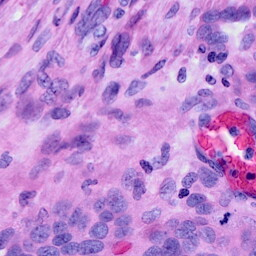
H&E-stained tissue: Ovarian